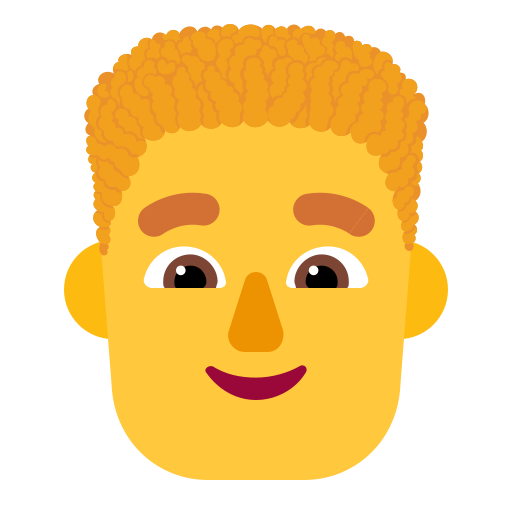
man curly hair flat default